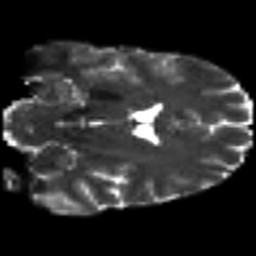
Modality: T2w
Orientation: coronal
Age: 37
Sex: female
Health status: ill
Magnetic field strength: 3 T
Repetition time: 9 s
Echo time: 0.093 s